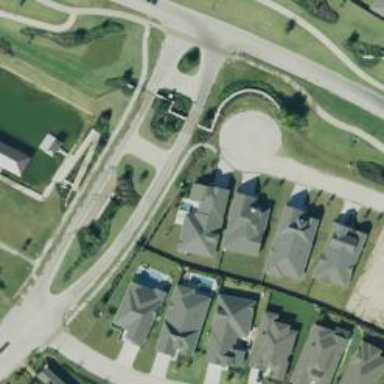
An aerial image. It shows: Turning circle on the road.